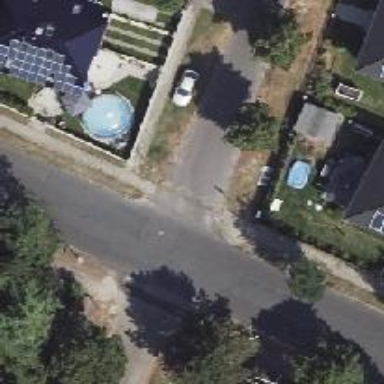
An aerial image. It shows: Residential road with asphalt surface. Sidewalk is present on the left side.